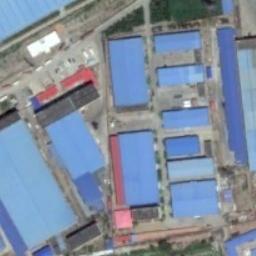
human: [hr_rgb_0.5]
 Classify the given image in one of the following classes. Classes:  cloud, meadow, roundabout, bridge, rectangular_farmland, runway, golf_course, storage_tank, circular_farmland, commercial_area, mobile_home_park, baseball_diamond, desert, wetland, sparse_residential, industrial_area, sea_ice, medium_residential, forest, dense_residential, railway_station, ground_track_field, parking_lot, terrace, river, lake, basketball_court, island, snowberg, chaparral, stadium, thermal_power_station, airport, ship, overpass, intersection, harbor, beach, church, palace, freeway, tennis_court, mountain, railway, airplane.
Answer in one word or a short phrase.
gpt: industrial_area